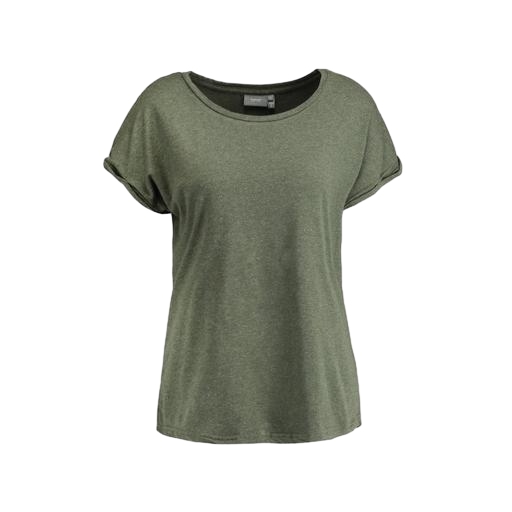
cap-sleeved tee, green scoop neck t-shirt, green women's slub jersey t-shirt, white background